Question: What is the document about?
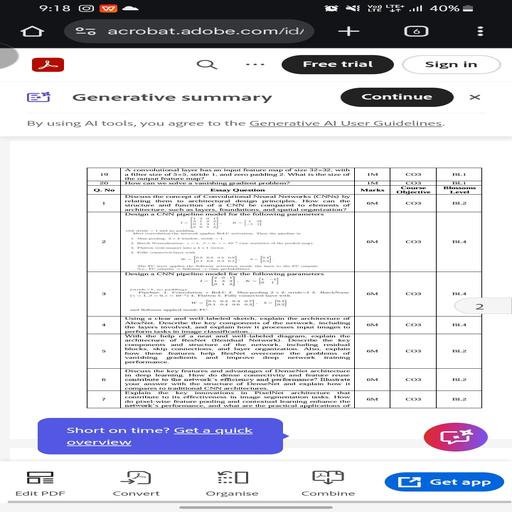
Answer: Generative summary